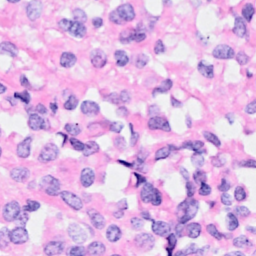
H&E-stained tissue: Breast